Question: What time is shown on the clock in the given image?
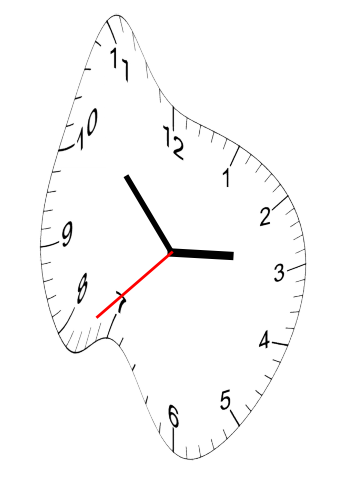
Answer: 02:52:38